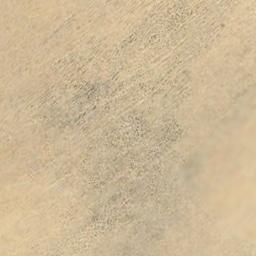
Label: desert